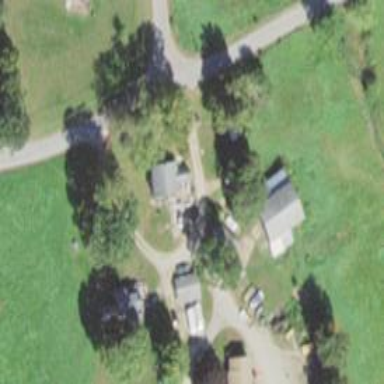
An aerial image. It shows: Residential driveway.